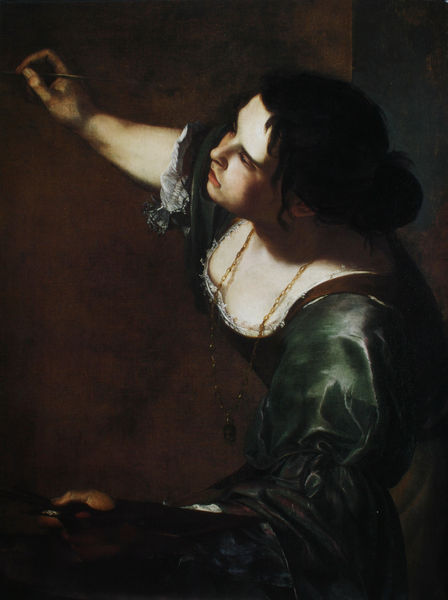
Titel: Selbstporträt als La Pittura
Künstler: Artemisia Gentileschi
Standort: Windsor
Institution: Windsor Castle, Royal Collection
Schlagwörter: dunkel, gemälde, hand, haut, schatten, weiß, grün, komposition, mädchen, ausschnitt, bewegung, braun, brust, busen, frau, frisur, geste, haar, hell, hintergrund, kleid, licht, mund, nase, orange, profil, raum, schmuck, schwarz, stirn, blick, dame, rot, tuch, malerei, wand, arm, augen, barock, blass, falten, gesicht, inkarnat, knoten, rahmen, samt, spitze, stehen, ärmel, bild, hände, niederlande, portrait, porträt, öl, gewand, gold, haare, stoff, spitzen, blässe, dekolletee, dekollte, lippe, lippen, locke, locken, rechts, renaissance, schräg, schultern, seide, arbeit, genre, helldunkel, dutt, ecke, italien, perspektive, farben, kette, farbe, weis, duktus, zopf, glanz, malerin, staffelei, rüschen, wange, selbstporträt, dekolleté, halskette, konzentration, haarknoten, hautfarbe, medaillon, erdfarben, künstler, strich, dynamik, selbstbildnis, leinwand, allegorie, künstlerin, malen, palette, personifikation, pinsel, pittura, pinselstrich, stift, strähne, diagonal, selbstportrait, körperschatten, anhänger, seitenprofil, sehnsucht, zeichnen, schreiben, künstlerbild, künstlerbildnis, einsicht, grünes kleid, porträit, träger, schopf, hell dunkel kontrast, lasierend, produktion, prfil, pinselführung, gender, oil, malend, muns, zeichnend, zeichnerin, selbstbildniss, meta, gentileschi, artemisia, chiascuro, kleid grün, helle haut, armulet, dunkles haar, dekolete, dekolette, clairobscur, öl auf leinwand, canvas, gentilleschi, haarfarbe, habndbewegung, la pittura, seitliche lichtquelle, 1600, helldunkeleffekt, artemesia, künsterlin, carravigstin, der maler, der schreiber, helle haus, haareä, lippenärot, selbstreflektion, metamalerei, selbstreflektiv